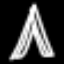
Label: The Eiffel Tower